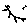
Label: moon